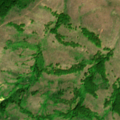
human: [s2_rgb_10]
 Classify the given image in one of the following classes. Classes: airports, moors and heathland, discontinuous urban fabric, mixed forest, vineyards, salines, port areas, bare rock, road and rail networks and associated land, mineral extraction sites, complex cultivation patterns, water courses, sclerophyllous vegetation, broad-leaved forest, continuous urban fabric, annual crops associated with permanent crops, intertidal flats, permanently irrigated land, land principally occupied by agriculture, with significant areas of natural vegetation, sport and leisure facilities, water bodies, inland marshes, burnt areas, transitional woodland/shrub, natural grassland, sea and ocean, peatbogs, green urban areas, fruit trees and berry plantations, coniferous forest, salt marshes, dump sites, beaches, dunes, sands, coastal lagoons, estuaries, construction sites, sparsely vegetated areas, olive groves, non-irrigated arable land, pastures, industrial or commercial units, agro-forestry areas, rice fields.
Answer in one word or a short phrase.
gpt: pastures, broad-leaved forest, natural grassland, transitional woodland/shrub